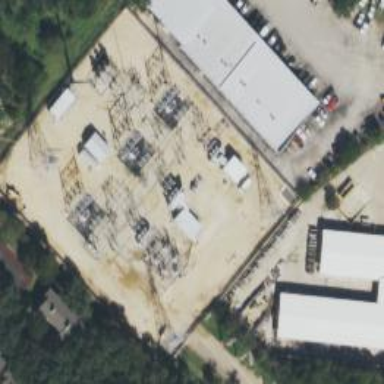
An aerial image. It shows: Switch for power supply.